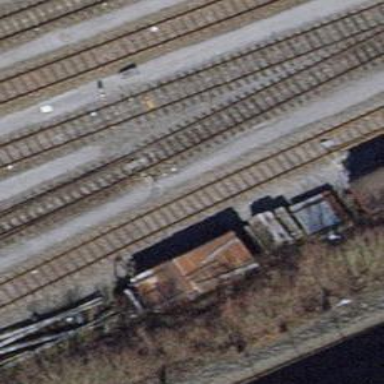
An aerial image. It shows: Railway switch.